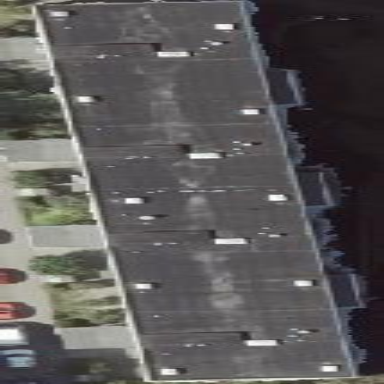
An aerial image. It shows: Flat-roofed apartment building.